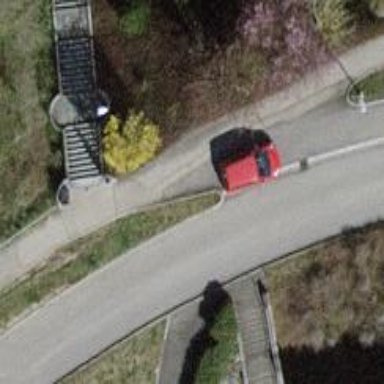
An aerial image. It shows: Road with steps.